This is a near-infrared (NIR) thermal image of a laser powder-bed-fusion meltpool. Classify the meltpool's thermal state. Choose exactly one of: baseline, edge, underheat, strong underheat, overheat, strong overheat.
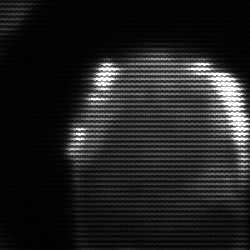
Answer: edge